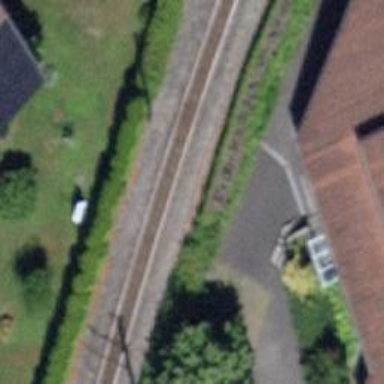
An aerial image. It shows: Narrow gauge railway with electrified contact lines.